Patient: sex M, age 55
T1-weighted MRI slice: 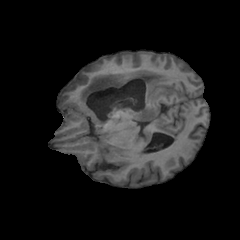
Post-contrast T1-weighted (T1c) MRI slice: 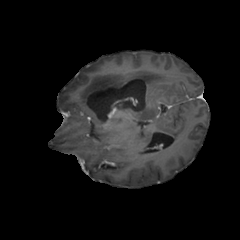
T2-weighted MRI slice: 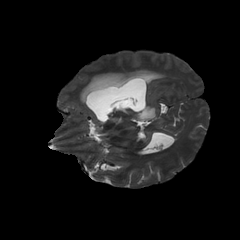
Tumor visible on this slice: yes
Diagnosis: Glioblastoma, IDH-wildtype
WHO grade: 4